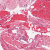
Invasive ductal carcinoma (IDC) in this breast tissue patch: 0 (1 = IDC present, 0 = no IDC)